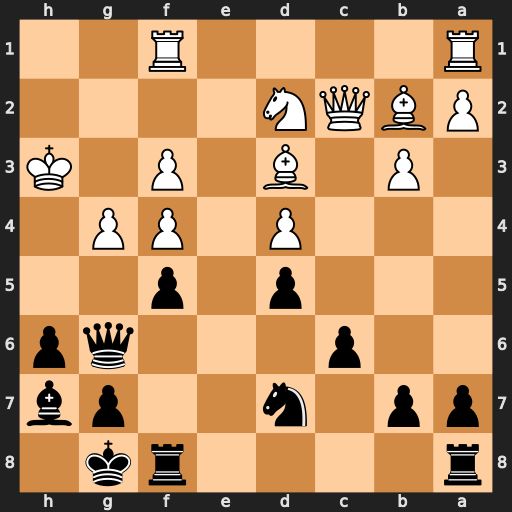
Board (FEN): r4rk1/pp1n2pb/2p3qp/3p1p2/3P1PP1/1P1B1P1K/PBQN4/R4R2
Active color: b
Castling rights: -
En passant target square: -
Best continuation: fxg4+ fxg4 Qxd3+ Qxd3 Bxd3